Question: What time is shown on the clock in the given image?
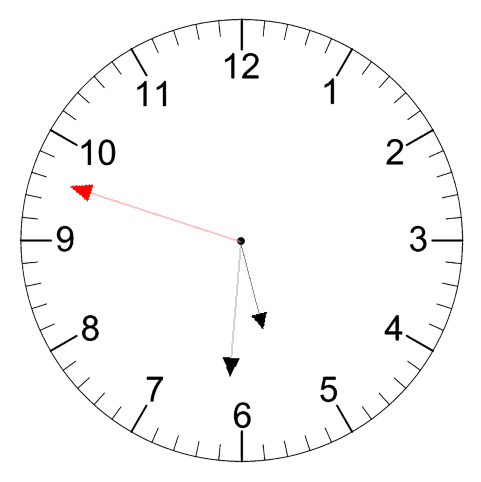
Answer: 05:30:48